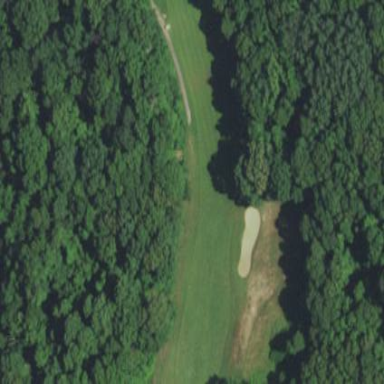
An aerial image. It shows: Grassy golf fairway.